Question: I want to define an XSD to an XML file, but I don't know why it doesn't work for me.
I have 2 files the XML one et the XSD one.
> here's my XML code :
'''
<?xml version="1.0" encoding="UTF-8"?>
<article href="http://www.ensa-agadir.ac.ma/arti234" xmlns:xsi="http://www.w3.org/2001/XMLSchema-instance" xsi:noNamespaceSchemaLocation="C:\Users\Mehdi\Desktop\XMLDS~1\DS1-EX1.xsd">
<titre>application de web semantique</titre>
<nombrePages>12</nombrePages>
<auteur rond="principale">
<nom>Hassani</nom>
<prenom>Jamal</prenom>
<etablissement>Ensa-Agadir</etablissement>
</auteur>
<auteur rond="secondaire">
<nom>Karoum</nom>
<prenom>Ahmed</prenom>
<etablissement>Ensa-Agadir</etablissement>
</auteur>
<auteur rond="secondaire">
<nom>Roumi</nom>
<prenom>Jack</prenom>
<etablissement>Ensa-Rouen</etablissement>
</auteur>
<resume>Il s'agit d'expliquer comment utiliser et appliquer le web semantique dans le domaine informatique</resume>
'''
> and my schema code :
'''
<?xml version="1.0" encoding="UTF-8"?>
'''
'''
<xs:element name="article" type="articleT" />
<xs:complexType name="articleT">
<xs:sequence maxOccurs="1">
<xs:element name="titre" type="xs:string" />
<xs:element name="nombrePages" type="nbpagesT" />
</xs:sequence>
<xs:choice maxOccurs="unbounded">
<xs:element name="auteur" type="auteurT" />
</xs:choice>
</xs:complexType>
<xs:simpleType name="nbpagesT">
<xs:restriction base="xs:string">
<xs:pattern value="[1-9]+" />
</xs:restriction>
</xs:simpleType>
'''
But I don't know why do I have this error :

Thank you :-)
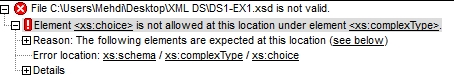
Answer: There can only be one content of element - you need to choose between sequence, choice, all etc. However, these contents can be composed - your sequence can contain choices and so on. Plus, I am not sure with your usage of "choice" - this is used when you want to give XML few options of content. So having only one element "auteurT" doesn't make much sense. For example, XSD:
'''
<xs:complexType name="phoneT">
<xs:choice>
<xs:element name="hardwire" type="xs:string"/>
<xs:element name="mobile" type="xs:string"/>
</xs:choice>
</xs:complexType>
'''
If you assign "phoneT" type to an element, it can contain either element "hardwire" or "mobile".